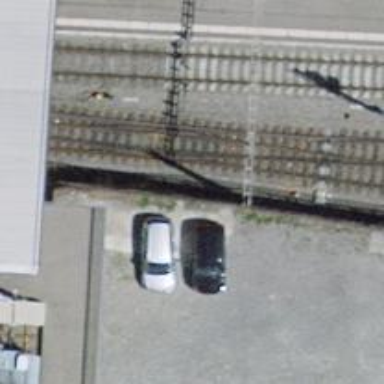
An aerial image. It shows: Railway crossing.